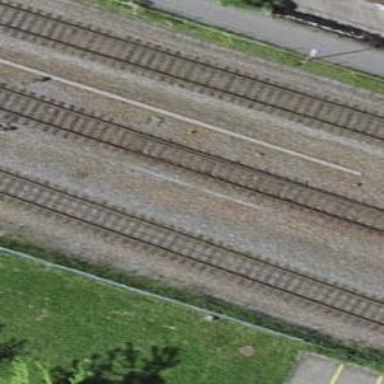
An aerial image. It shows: Railway switch.